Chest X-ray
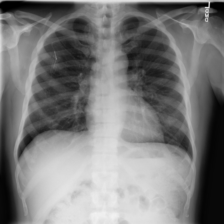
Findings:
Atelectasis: negative
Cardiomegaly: negative
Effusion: negative
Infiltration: negative
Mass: negative
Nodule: negative
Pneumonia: negative
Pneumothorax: negative
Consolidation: negative
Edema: negative
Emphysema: negative
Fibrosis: negative
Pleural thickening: negative
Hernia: negative